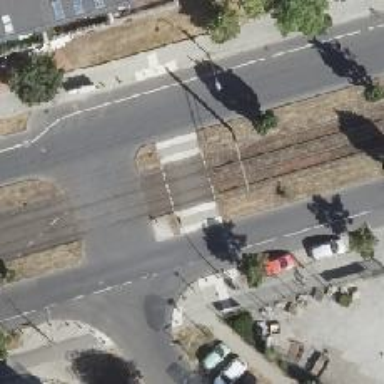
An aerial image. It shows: Uncontrolled tram crossing.